高一 · 代数
请根据图所示的程序框图写出相应的算法语句.

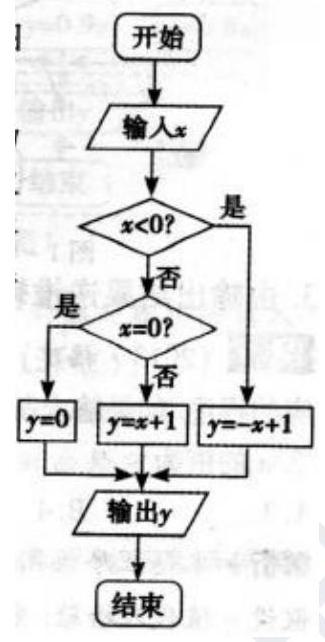
答案: | INPI | $\mathrm{T}$ | $x$ |  |
| :---: | :---: | :---: | :---: |
| IF | $x<0$ | $\mathrm{TH}$ |  |
|  | $y=-x$ |  |  |
| EISI |  |  |  |
|  | IF | $x=0$ | THEN |

|  | $y=0$ |
| :---: | :---: |
|  | SE |
|  | $y=x+1$ |
|  | ID IF |
| END IF |  |
| PRINT | y |
| END |  |